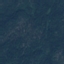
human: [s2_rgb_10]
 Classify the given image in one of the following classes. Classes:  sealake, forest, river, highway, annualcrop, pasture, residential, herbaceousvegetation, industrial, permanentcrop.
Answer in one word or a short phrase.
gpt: Forest